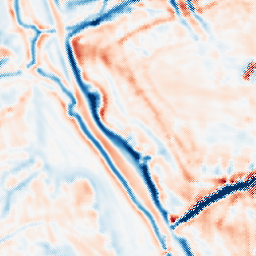
Category: multiscale
Decomposition family: dog
Decomposition parameters: sigma_low: 2
sigma_high: 5
Upsampling method: regularized
Upsampling parameters: scale: 4
lambda_reg: 0.1
Upsampling scale: 4